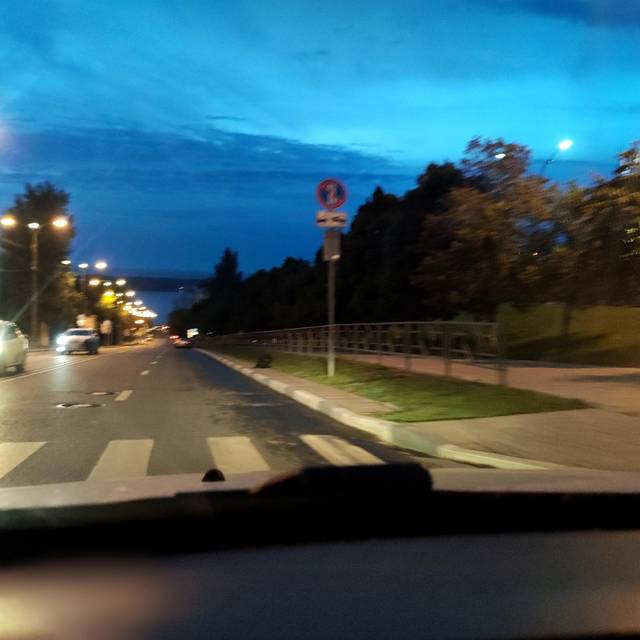
Region: Russia
Coordinates: 53.204, 50.114